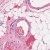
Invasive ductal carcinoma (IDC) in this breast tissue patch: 1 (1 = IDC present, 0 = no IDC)